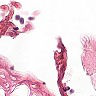
Metastatic tissue present: no